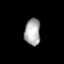
Tissue: prostate
Cell type: T cells
Senescence score: 0.2953
Nuclear area (px): 415
Mean DAPI intensity: 170.311